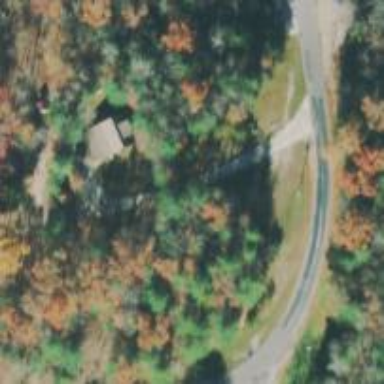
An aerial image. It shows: Driveway.